This plot shows a bearing's acceleration signal over time (raw waveform). Diagnose the bearing from this image, choosing from: normal, inner_race, outer_race, ball.
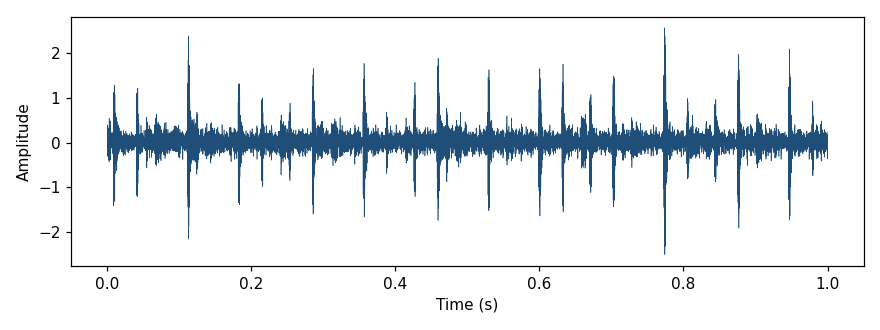
Answer: inner_race